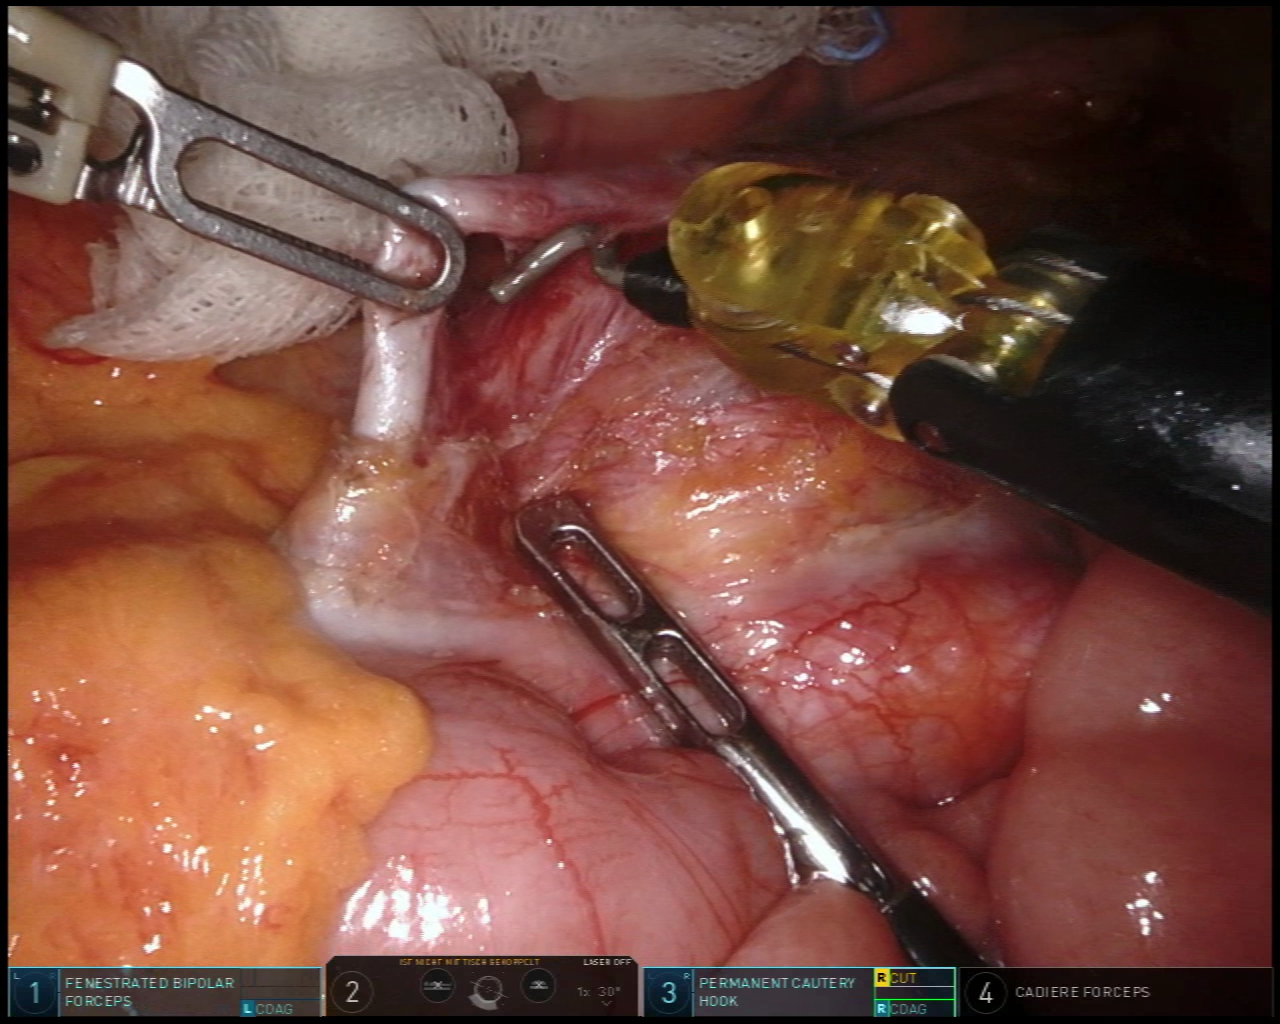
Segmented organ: inferior_mesenteric_artery
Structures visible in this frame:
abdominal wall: no
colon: no
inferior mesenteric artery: yes
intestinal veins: no
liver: no
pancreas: no
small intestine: yes
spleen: no
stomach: no
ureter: no
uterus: no
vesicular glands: no